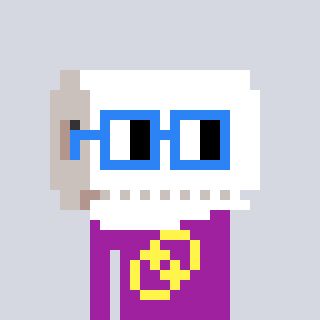
a pixel art character with square blue glasses, a toiletpaper-full-shaped head and a magenta-colored body on a cool background